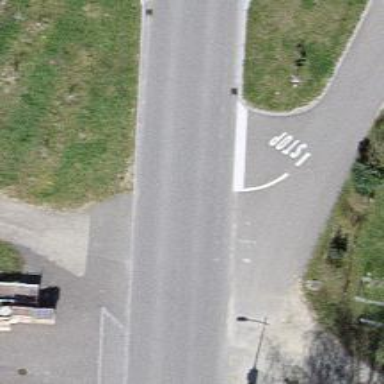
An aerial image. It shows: Road with stop sign.